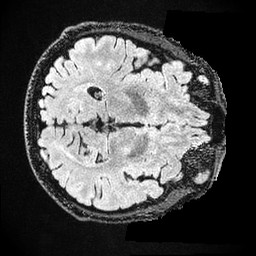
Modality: FLAIR
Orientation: axial
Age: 40
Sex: male
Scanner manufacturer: ge
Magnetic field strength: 3 T
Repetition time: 4.802 s
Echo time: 0.117 s